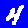
Digit: 4